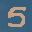
Label: 5